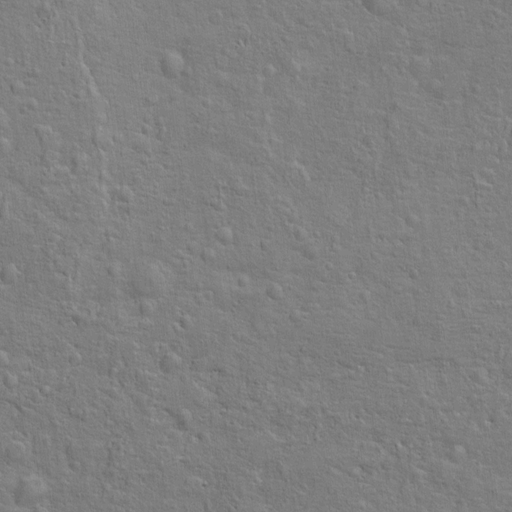
Classes present: Background